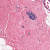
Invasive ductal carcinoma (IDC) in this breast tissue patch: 0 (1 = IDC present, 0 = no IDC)